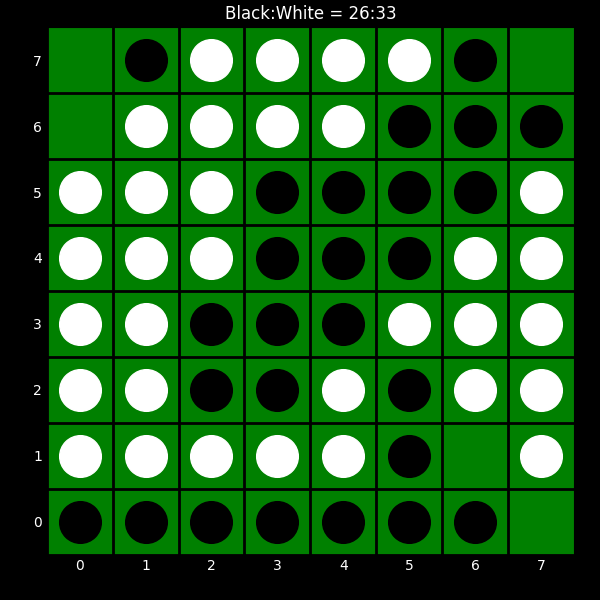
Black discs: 26
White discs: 33